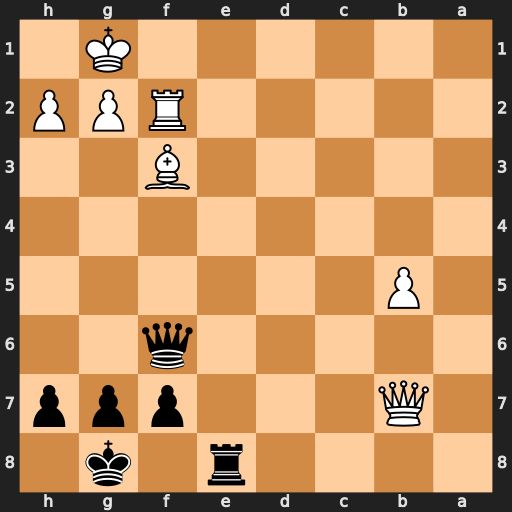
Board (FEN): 4r1k1/1Q3ppp/5q2/1P6/8/5B2/5RPP/6K1
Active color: b
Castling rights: -
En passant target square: -
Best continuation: Re1+ Rf1 Qd4+ Kh1 Rxf1#